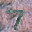
Label: 7